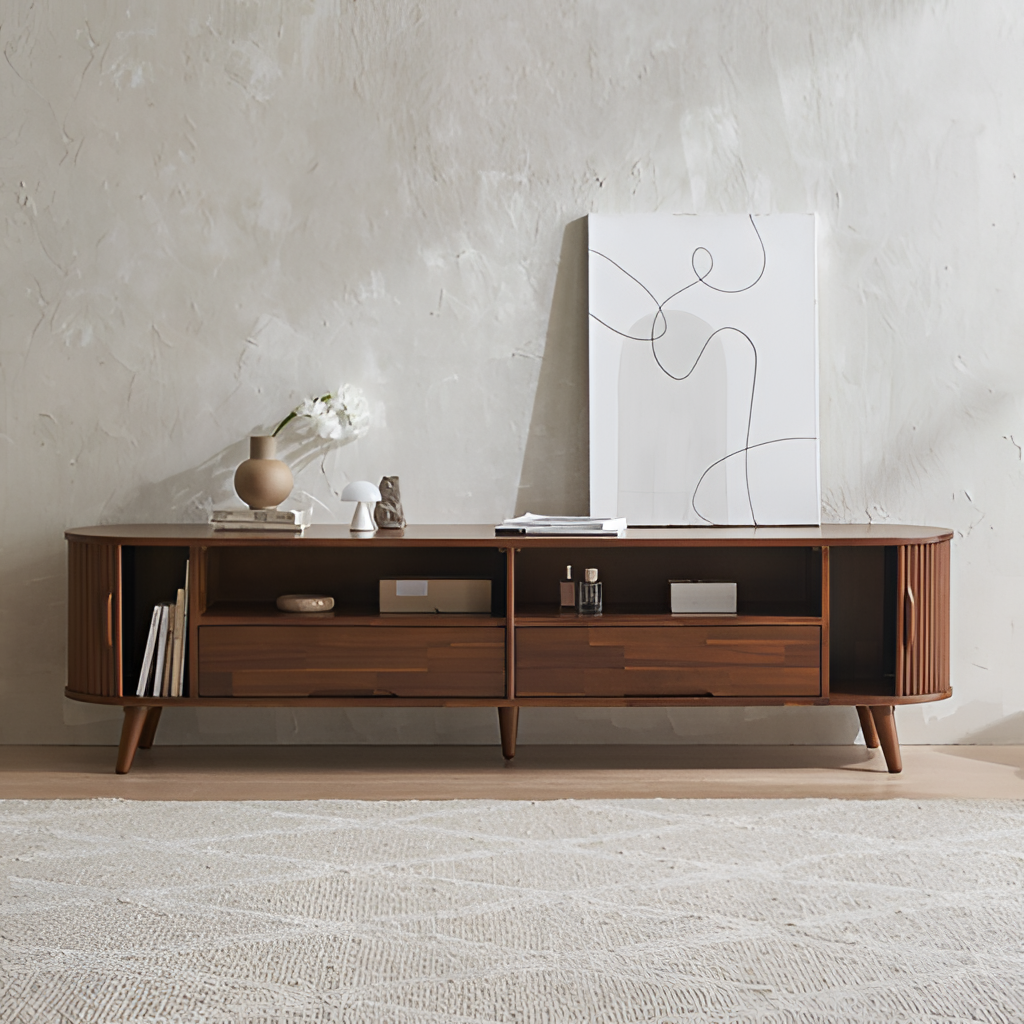
living room, brown wood media console, plaster wallpaper, with solid pattern, minimalist, brown wood flooring, with plank pattern